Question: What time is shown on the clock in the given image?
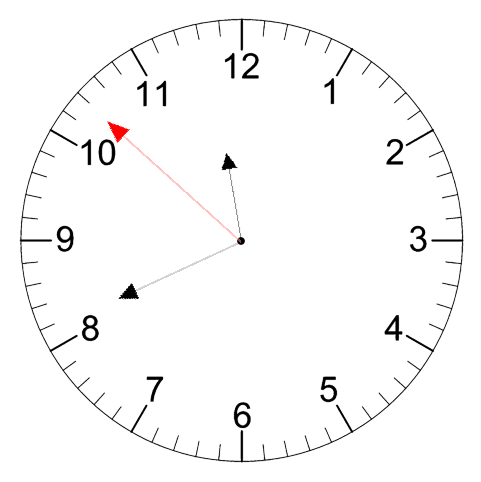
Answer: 11:40:52